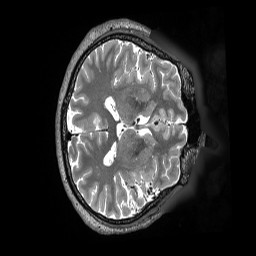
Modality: T2w
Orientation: axial
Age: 61
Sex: male